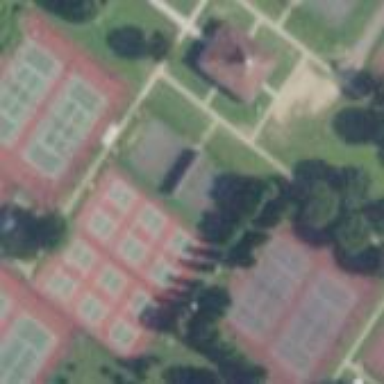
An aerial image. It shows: Tennis court in leisure pitch.